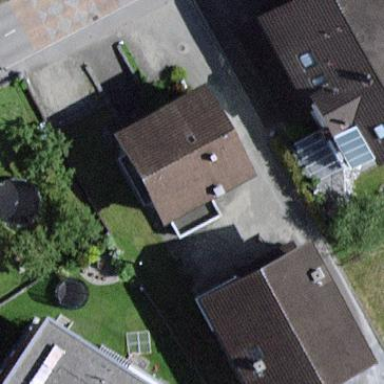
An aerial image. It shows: Detached building.